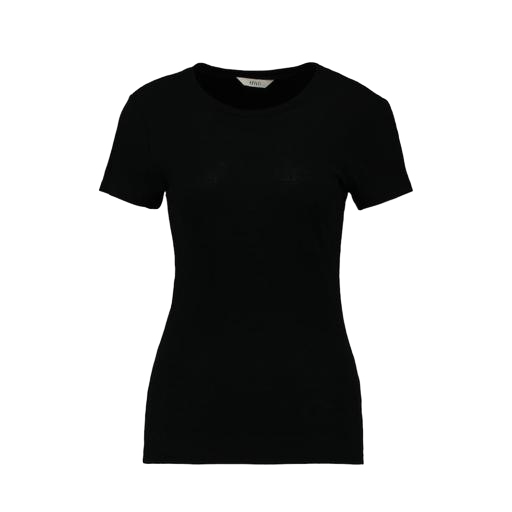
black fitted t-shirt, black fitted tee, black fitted t shirt, white background